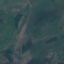
Label: HerbaceousVegetation